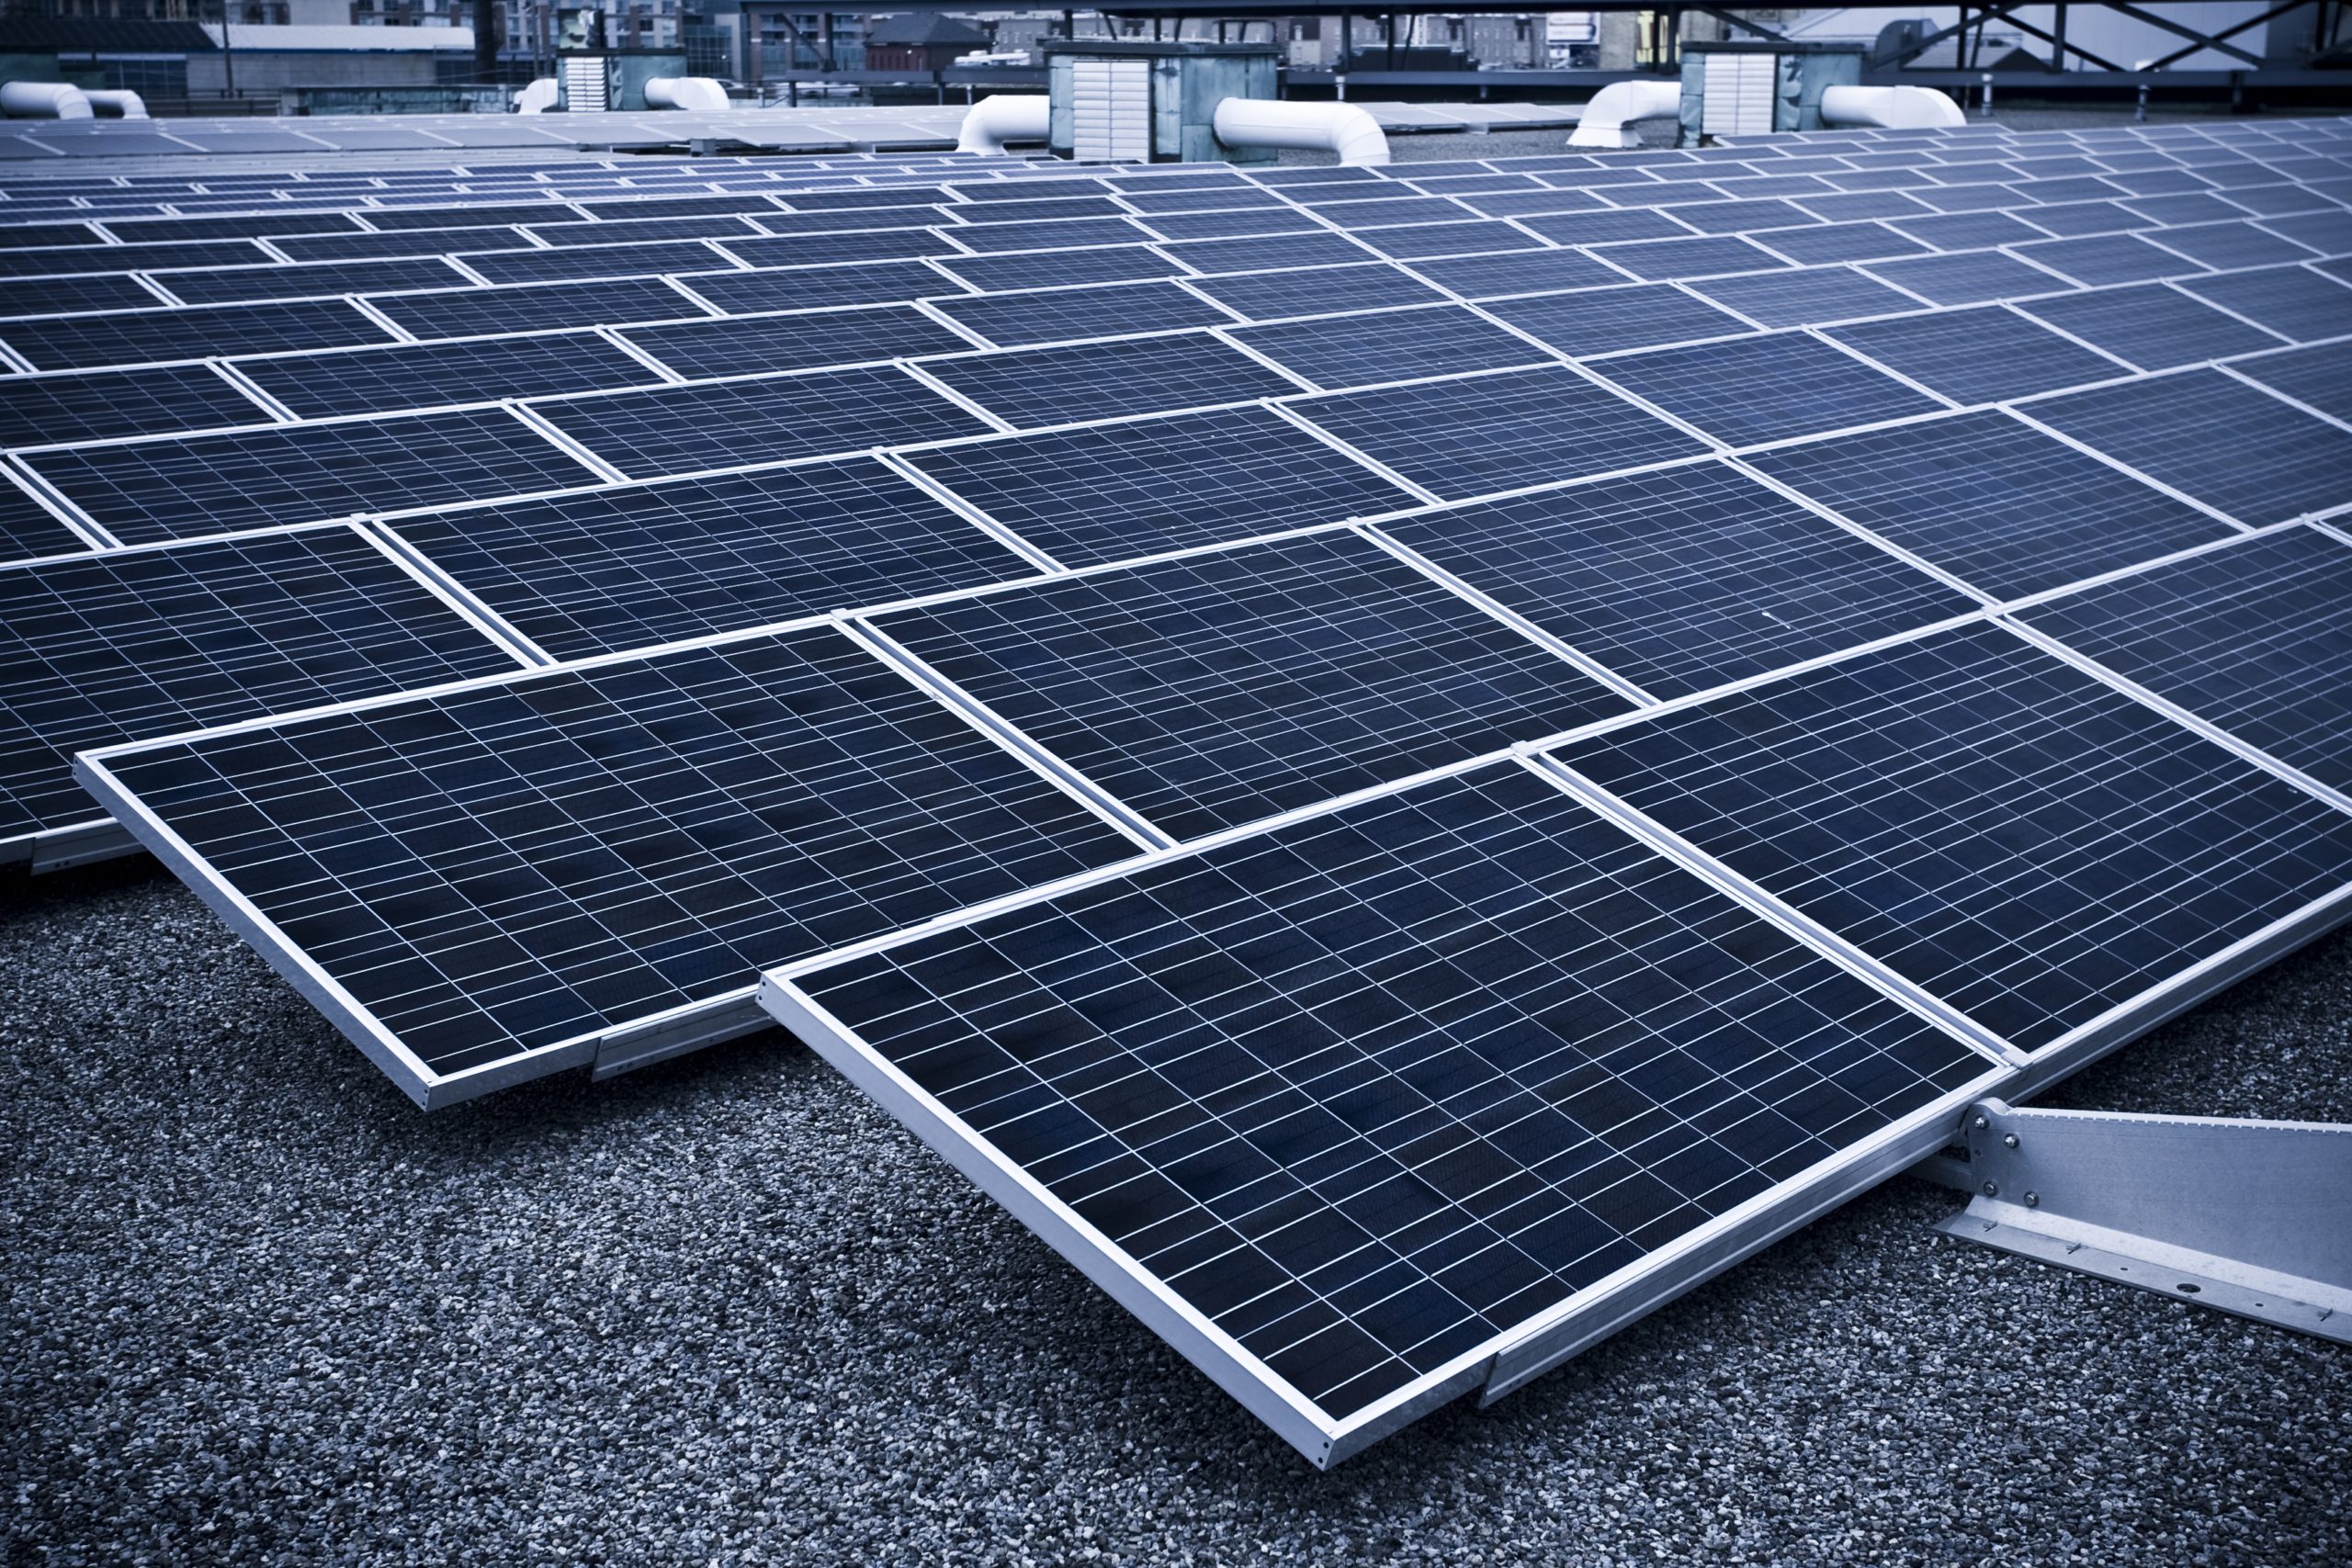
Label: Clean